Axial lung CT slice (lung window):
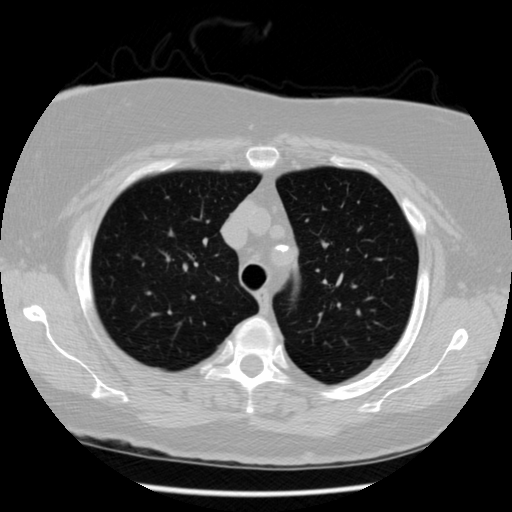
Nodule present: no